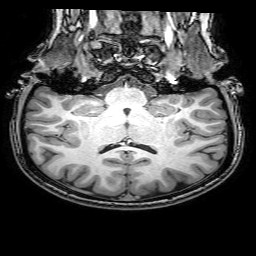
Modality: T1w
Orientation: sagittal
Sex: female
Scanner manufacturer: philips
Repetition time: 0.008098 s
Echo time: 0.0037 s